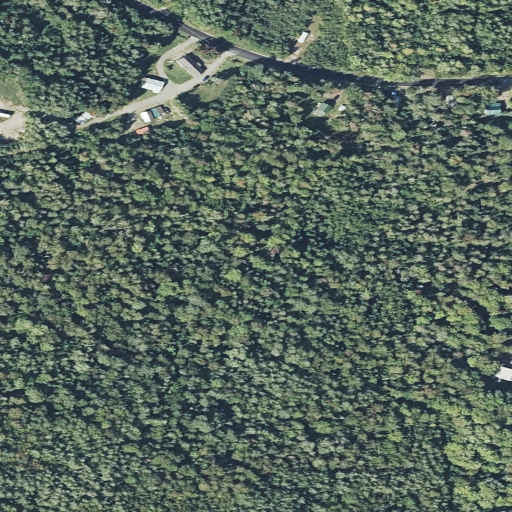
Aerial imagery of ridge(s) in Maine named Eustis Ridge containing evergreen forest, mixed forest, deciduous forest, open development, and low intensity development